В электрическую схему с источником напряжения $U_0$ включены последовательно сопротивление $R=1.00~кОм$ и нелинейный конденсатор, емкость которого зависит от напряжения, а соответствующий график показан на рисунке ниже.
Пусть $U_0=5.0~В$. Определите заряд конденсатора, который установится на нем через достаточно большое время. Пусть в начальный момент времени заряд на конденсаторе равен нулю, а источник дает напряжение $U_0=10~В$. Из графика видно, что емкость конденсатора при этом напряжении обращается в бесконечность, то есть $C(10~В)=\infty$.
Чему равно время зарядки конденсатора до напряжения $U_0=10~В$?
Определите момент времени $t$, когда заряд на конденсаторе станет равным $q=4.0~мкКл$.
В течении какого промежутка времени $\Delta t$ заряд на конденсаторе увеличится с $q_0=4.0~мкКл$ до $q=8.0~мкКл$.
Найдите заряд конденсатора в момент времени $t_0=3.0~мс$. Пусть источник дает постоянное напряжение с небольшой добавкой переменного напряжения, так что $U_0=U+\delta U\sin\omega t=[5.000+0.100\sin\omega t]~В$, где $\omega=2500~рад/с$. Через достаточно большое время в цепи установятся колебания напряжения и тока.
Чему равна разность фаз $\varphi$ между колебаниями напряжения на конденсаторе и сопротивлении?
Найдите зависимость силы тока в цепи $I(t)$ от времени.
Найдите зависимость напряжения $U_C(t)$ на конденсаторе от времени.
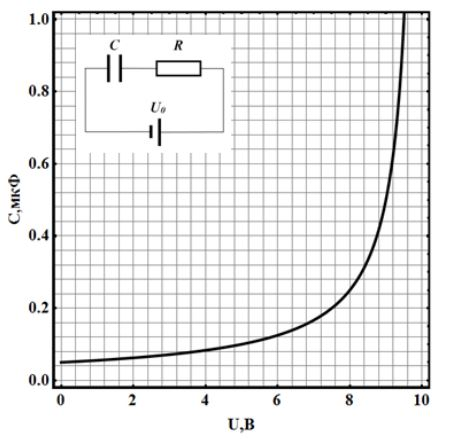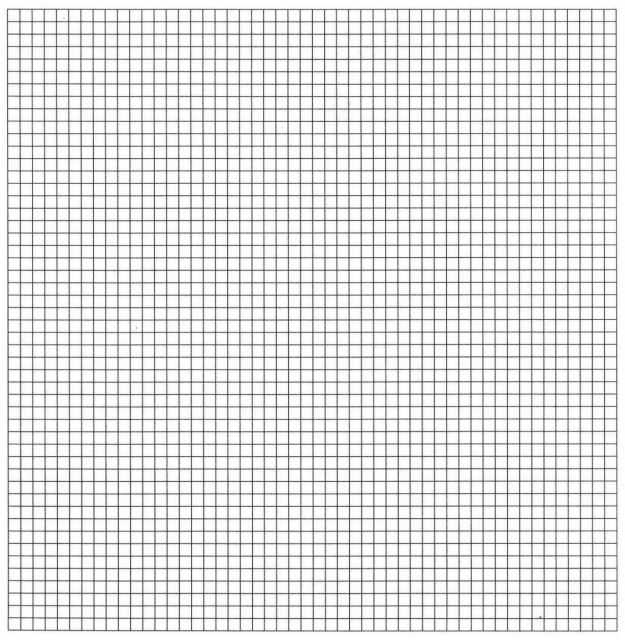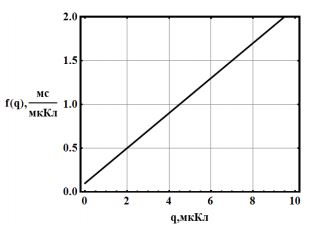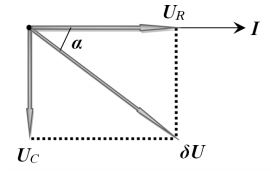
Пусть $U_0=5.0~В$. Определите заряд конденсатора, который установится на нем через достаточно большое время.
Решение: Через достаточно большое время сила тока в цепи станет равной нулю, то есть конденсатор полностью зарядится$$I=0. \tag{1}$$Все напряжение источника будет падать на конденсатор, емкость которого при напряжении $U_0=5~В$ равна$$C=0.10~мкФ. \tag{2}$$Отсюда заряд конденсатора находится по формуле$$q=CU_0=0.50~мкКл. \tag{3}$$
Ответ: $$q=CU_0=0.50~мкКл.$$

Чему равно время зарядки конденсатора до напряжения $U_0=10~В$?
Решение: Поскольку ток в цепи конечен, а заряд конденсатора до $U_0=10~В$ потребует бесконечного заряда, то время зарядки равно.$$t=\infty. \tag{4}$$
Ответ: $$t=\infty.$$

Определите момент времени $t$, когда заряд на конденсаторе станет равным $q=4.0~мкКл$.
Решение: Пусть конденсатор имеет заряд $q$ и его емкость при этом равна $C$, тогда для последовательной цепи имеем$$U_0=\frac{q}{C}+IR, \tag{5}$$где сила тока в цепи равна$$I=\frac{dq}{dt}. \tag{6}$$Подставляя $(6)$ в $(5)$, перепишем его в виде$$dt=\frac{R}{U_0-\frac{q}{C(q)}}dq=f(q)dq, \tag{7}$$где $f(q)=R/(U_0-\frac{q}{C(q)})$ — некоторая функция от заряда конденсатора.Функция $f(q)$ легко строится графически по заданной функции $C=C(U)$ и имеет линейный вид, показанный на рисунке.  Уравнение прямой имеет вид$$f(q)=a+bq, \tag{8}$$$$a=0.10~\frac{мс}{мкКл}, \tag{9}$$$$b=0.20~\frac{мс}{(мкКл)^2}. \tag{10}$$Время, через которое заряд конденсатора станет равным $q=4~мкКл$, определяется в соответствии с $(7)$ и $(8)$ формулой$$t=aq+\frac{1}{2}bq^2=2.0~мс. \tag{11}$$
Ответ: $$t=aq+\frac{1}{2}bq^2=2.0~мс.$$

В течении какого промежутка времени $\Delta t$ заряд на конденсаторе увеличится с $q_0=4.0~мкКл$ до $q=8.0~мкКл$.
Решение: Аналогично определяется время $\Delta t$, в течении которого заряд на конденсаторе увеличится с $q_0=4~мкКл$ до $q=8~мкКл$$$t=(q-q_0)\left(a+\frac{1}{2}b(q+q_0)\right)=5.2~мс. \tag{12}$$
Ответ: $$t=(q-q_0)\left(a+\frac{1}{2}b(q+q_0)\right)=5.2~мс.$$

Найдите заряд конденсатора в момент времени $t_0=3.0~мс$.
Решение: Решая обратную задачу, из формулы $(11)$ находим$$q_{1/2}=\frac{-a\pm\sqrt{a^2+2bt}}{b}. \tag{13}$$Очевидно, что в начальный момент времени $q(0)=0$, поэтому в формуле $(13)$ следует выбрать знак плюс, откуда$$q=\frac{\sqrt{a^2+2bt}-a}{b}=5.0~мкКл. \tag{14}$$
Ответ: $$q=\frac{\sqrt{a^2+2bt}-a}{b}=5.0~мкКл.$$

Чему равна разность фаз $\varphi$ между колебаниями напряжения на конденсаторе и сопротивлении?
Решение: В обычном конденсаторе заряд прямо пропорционален напряжению, то есть$$q=CU, \tag{15}$$а сила тока в цепи определяется выражением$$I=\frac{dq}{dt}=C\frac{dU}{dt}\sim \frac{dU}{dt}. \tag{16}$$Так как конденсатор и сопротивление включены последовательно, то сила тока в них одинакова, а колебания напряжения на сопротивлении совпадают по фазе с колебаниями тока. Подстановка $U\sim \omega t$ дает $I\sim\cos\omega t=\sin(\omega t-\frac{\pi}{2})$, то есть разность фаз колебаний напряжений между конденсатором и сопротивлением составляет $\varphi=-\frac{\pi}{2}$.В нашей схеме имеется нелинейный конденсатор, однако пропорциональность в формуле $(16)$ сохраняется, так как колебания напряжения малы по сравнению с подаваемым постоянным напряжением, поэтому$$\varphi=-\frac{\pi}{2}. \tag{17}$$
Ответ: $$\varphi=-\frac{\pi}{2}.$$

Найдите зависимость силы тока в цепи $I(t)$ от времени.
Решение: Приложенное напряжение имеет постоянную и переменную составляющие. Через достаточно большое время постоянная составляющая напряжения будет целиком падать на конденсаторе, то есть$$U_C=5.000~В, \tag{18}$$а на сопротивлении постоянная составляющая напряжения будет равна нулю$$U_R=0. \tag{19}$$В нашем случае емкость зависит от напряжения, поэтому $(16)$ переписывается в виде$$I=\frac{dq}{dt}=C(U)\frac{dU}{dt}+U\frac{dC(U)}{dU}\frac{dU}{dt}=C_{eff}\frac{dU}{dt}, \tag{20}$$где эффективная емкость конденсатора$$C_{eff}=C(U)+U\frac{dC(U)}{dU}=0.200~мкФ. \tag{21}$$Известно, что сопротивление конденсатора переменному току равно$$X_C=\frac{1}{\omega C_{eff}}. \tag{22}$$Для вычисления силы тока воспользуемся векторной диаграммой, показанной на рисунке для последовательного соединения сопротивления и конденсатора.  Из нее следует, что амплитуда силы тока равна$$I=\frac{\delta U}{\sqrt{R^2+\frac{1}{\omega^2C^2_{eff}}}}=44.7~мкА, \tag{23}$$а сдвиг фаз $\alpha$ между током в цепи и напряжением равен$$\alpha=\operatorname{arctg}\left(\frac{U_C}{U_R}\right)=\operatorname{arctg}\left(\frac{1}{\omega C_{eff}R}\right)=1.11~рад=63.4^{\circ}. \tag{24}$$Окончательно, зависимость силы тока от времени имеет вид$$I(t)=[44.7\sin(2500t+1.1)]~мкА. \tag{25}$$
Ответ: $$I(t)=[44.7\sin(2500t+1.1)]~мкА.$$

Найдите зависимость напряжения $U_C(t)$ на конденсаторе от времени.
Решение: Амплитуда колебаний напряжения на конденсаторе находится из векторной диаграммы и равна$$U_C=\delta U\sin\alpha. \tag{26}$$Окончательно, с учетом постоянной составляющей напряжения, получаем$$U_C(t)=U_C+\delta U\sin\alpha\sin\left(\omega t-\frac{\pi}{2}+\alpha\right)= \\ =[5.000+0.089\sin(2500t-0.464)]~В. \tag{27}$$
Ответ: $$U_C(t)=U_C+\delta U\sin\alpha\sin\left(\omega t-\frac{\pi}{2}+\alpha\right)= \\ =[5.000+0.089\sin(2500t-0.464)]~В. $$
Темы:
T, Жаутыковские